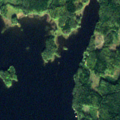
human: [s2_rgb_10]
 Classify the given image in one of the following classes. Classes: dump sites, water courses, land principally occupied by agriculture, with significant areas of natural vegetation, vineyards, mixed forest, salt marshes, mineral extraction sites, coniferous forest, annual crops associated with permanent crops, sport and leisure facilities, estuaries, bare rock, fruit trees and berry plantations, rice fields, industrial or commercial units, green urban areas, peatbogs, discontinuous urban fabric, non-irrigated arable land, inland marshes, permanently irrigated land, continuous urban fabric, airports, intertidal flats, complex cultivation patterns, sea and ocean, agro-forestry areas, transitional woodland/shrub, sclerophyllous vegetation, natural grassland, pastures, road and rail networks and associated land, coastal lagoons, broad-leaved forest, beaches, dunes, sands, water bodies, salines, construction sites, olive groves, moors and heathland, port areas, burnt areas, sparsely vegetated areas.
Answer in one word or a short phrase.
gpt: coniferous forest, mixed forest, water bodies